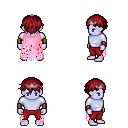
a pixel art fantasy rpg character, male body template, dark elf, purple skin, pink tattered cape, red pants, brunette short bangs hairstyle, silver tiara, leather bracers, four views (front, back, left, right), 2x2 character sprite sheet, small pixel art, hard edges, no anti-aliasing